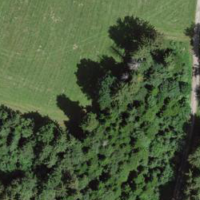
EUNIS habitat code: 44
Species observed at this site:
Lamium maculatum